Question: I am using intellij to create a jar file. I have 5 jar files in the project as dependencies. I have added these 5 jar files in the artifact setting as follows.

I am able to run the project fine in intellij but when I try to run the jar I created it says it cannot find the class of one of the jars, which does not make sense to me. I have even tried making the jar with editing the classpath in the artifacts settings. Any help would be appreciative.
Thanks.
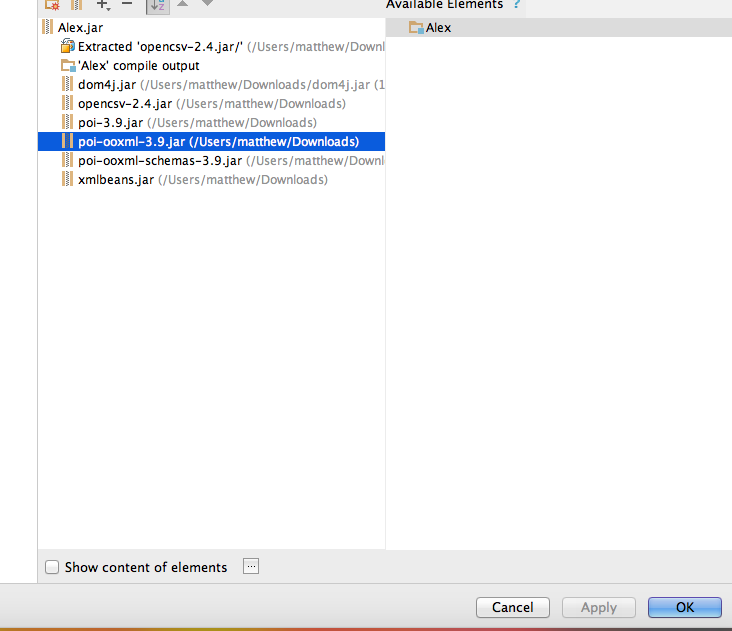
Answer: The path of the jars will only works well for your IDE because the IDE configured the path environment for testing, but once you run your code without IDEs, the path will follow your default setting with the system environmental variables.